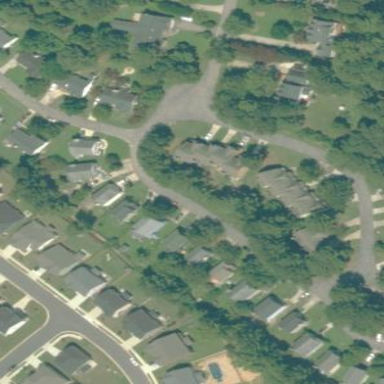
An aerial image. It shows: Residential neighbourhood.